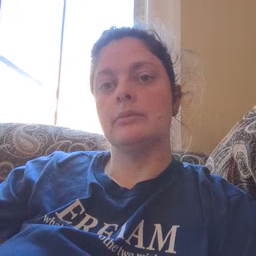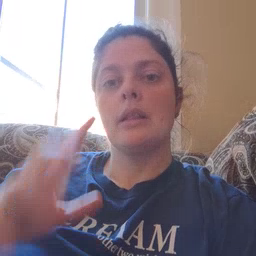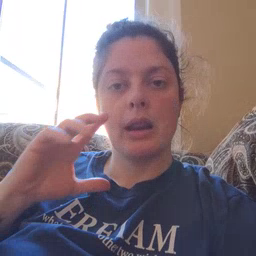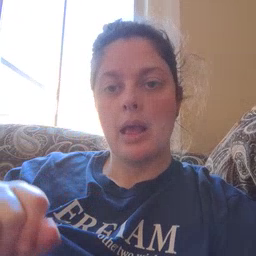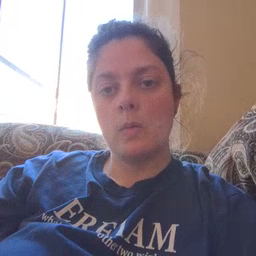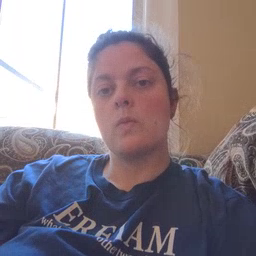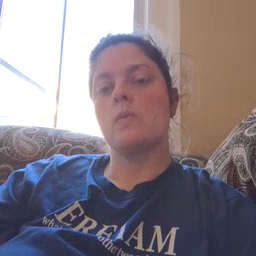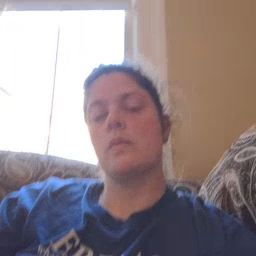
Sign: loud